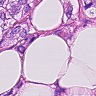
Metastatic tissue present: yes